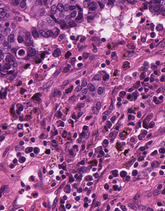
Tumor epithelial tissue: yes
Tumor-associated stroma tissue: yes
Normal tissue: no